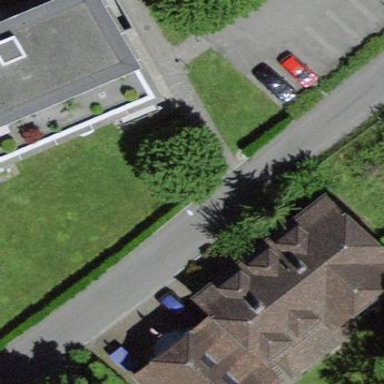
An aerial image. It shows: Building with half-hipped roof shape.